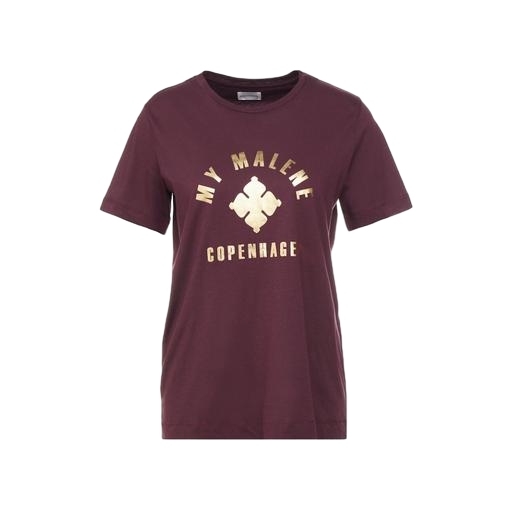
red printed t-shirt only macy, graphic t-shirt, mid t-shirt, white background